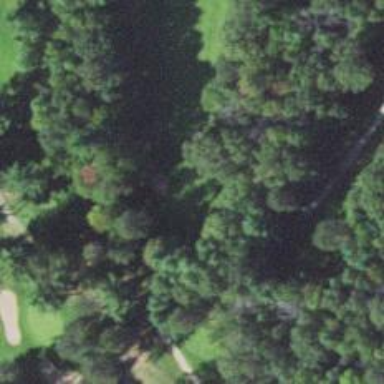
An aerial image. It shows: View of golf hole.